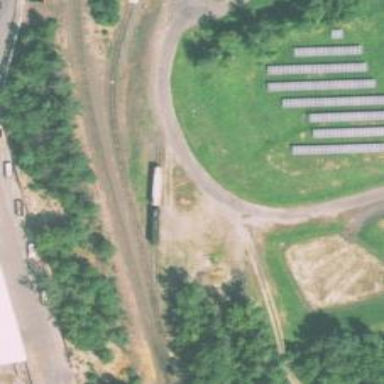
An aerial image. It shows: Rail spur service.